【题型】选择题　【知识点】平面几何　【难度】easy
如图点$O$为$\triangle ABC$的外心，点$I$为$\triangle ABC$的内心，$\angle BOC = 160^\circ$，则$\angle BIC$的度数为（ ）

\noindent A. $110^\circ$ \hspace{2em} B. $125^\circ$ \hspace{2em} C. $130^\circ$ \hspace{2em} D. $140^\circ$
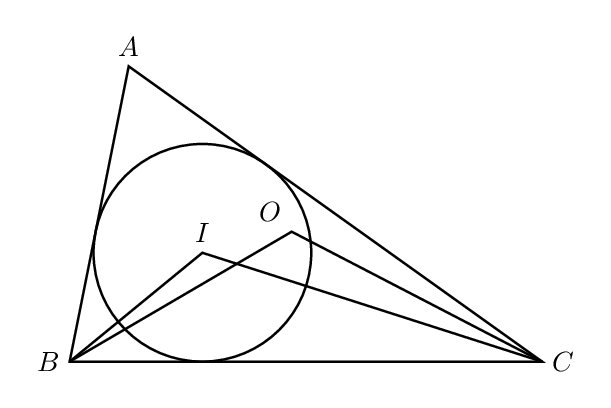
【解答】
\noindent \textbf{【答案】C}

\vspace{1em}
\noindent \textbf{【分析】}本题考查了外心和内心的概念，圆周角定理，三角形内角和定理，由点$O$为$\triangle ABC$的外心，$\angle BOC = 160^\circ$，则$\angle A = 80^\circ$，故有$\angle ABC + \angle ACB = 100^\circ$，然后通过角平分线定义和三角形内角和定理即可求解，掌握知识点的应用是解题的关键。

\vspace{1em}
\noindent \textbf{【详解】}解：$\because$点$O$为$\triangle ABC$的外心，$\angle BOC = 160^\circ$，
\[
\therefore \angle A = 80^\circ,
\]
\[
\therefore \angle ABC + \angle ACB = 100^\circ,
\]
$\because$点$I$为$\triangle ABC$的内心，
\[
\therefore \angle IBC + \angle ICB = 50^\circ,
\]
\[
\therefore \angle BIC = 130^\circ,
\]
故选：C.